Question: I am doing a plot with matplotlib and creating a legend for this (see code below). I want the legends rows be aligned horizontally such that the relations '>' and '<' are aligned. Trying to adapt <URL> code of similar problems, i got stuck.
I understand the basic idea: use '\makebox[width][alignment]{math expression before aligment}<math expression after alignment' as label, such that the space used by that epsilon-expression always uses the same space and is aligned to the right, hence there is free space to the left.
But the '\hfill'-methods used in the links only work if there is text before it the hfill, or if the alignment is standard (left). The solution must be quite near and any help would be appreciated.
This is how the text of the legend should look like

'''
import numpy
from matplotlib import pyplot as plt
plt.rc('text', usetex=True) # needed for interpeting tex strings, but changes appearence of axis-tick labels also
fig = plt.figure(1,figsize=(12.0, 8.0))
plt.ion()
# does not align the '<', '<' and '>' in the legend
# plt.plot(numpy.random.rand(10), label=r'\makebox[2cm][r]{$\varepsilon_i$}$< -\xi$')
# plt.plot(numpy.random.rand(10), label=r'\makebox[2cm][r]{$|\varepsilon_i|$}$< \xi$')
# plt.plot(numpy.random.rand(10), label=r'\makebox[2cm][r]{$\varepsilon_i$}$ > \xi$')
# \hfill doesnt change anything
# plt.plot(numpy.random.rand(10), label=r'\makebox[2cm][r]{\hfill$\varepsilon_i$}$< -\xi$')
# plt.plot(numpy.random.rand(10), label=r'\makebox[2cm][r]{\hfill$|\varepsilon_i|$}$< \xi$')
# plt.plot(numpy.random.rand(10), label=r'\makebox[24cm][r]{\hfill$\varepsilon_i$}$ > \xi$')
# the relations are aligned, but i do not want to plot the 'bla' for this
plt.plot(numpy.random.rand(10), label=r'\makebox[2cm][r]{bla\hfill$\varepsilon_i$}$< -\xi$')
plt.plot(numpy.random.rand(10), label=r'\makebox[2cm][r]{bla\hfill$|\varepsilon_i|$}$< \xi$')
plt.plot(numpy.random.rand(10), label=r'\makebox[2cm][r]{bla\hfill$\varepsilon_i$}$ > \xi$')
plt.legend(loc='upper right')
plt.show()
'''
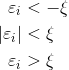
Answer: Here's a solution where LaTeX perfectly alignes math, but the user has to take the pain to position it inside the legend. The idea is to
- - 'array'
Here's the code:
'''
#!/usr/bin/python3
from numpy import arange
import matplotlib
from matplotlib import pyplot as plt
custom_preamble = {
"text.usetex": True,
"text.latex.preamble": [
r"\usepackage{amsmath}", # for the array macros
],
}
matplotlib.rcParams.update(custom_preamble)
x = arange(5)
y = arange(5)
fig = plt.figure()
ax = fig.add_subplot(111)
l1, = ax.plot(x, y)
l2, = ax.plot(x * 2, y)
l3, = ax.plot(x * 3, y)
leg = ax.legend(
[l1, l2, l3],
["", "", ""],
bbox_to_anchor = (0.98, 0.25),
handletextpad = 4, # space between lines and text -- used here as a placeholder
labelspacing = 0.1, # space between lines in a legend
)
leg.set_zorder(1)
ax.text(0.955, 0.21,
r"\begin{array}{rcl}"
r" \varepsilon_i & < & -\xi"
r"\\ |\varepsilon_i| & < & \xi"
r"\\ \varepsilon_i & > & \xi"
r"\end{array}",
transform = ax.transAxes,
horizontalalignment = 'right',
verticalalignment = 'top',
zorder = 5,
)
fig.savefig("mwe.png")
'''
Result:

You might want to compile it twice: on the first compilation it might give You error, but all other tries would go fine.
As to a space between '<' sign in a legend -- it might be reduced with say:
'''
ax.text(0.94, 0.21,
r"\begin{array}{r@{}c@{}l}"
r" \varepsilon_i \,\,& < &\,\, -\xi"
r"\\ |\varepsilon_i| \,\,& < &\,\, \xi"
r"\\ \varepsilon_i \,\,& > &\,\, \xi"
r"\end{array}",
'''
(everything else the same). This gives: